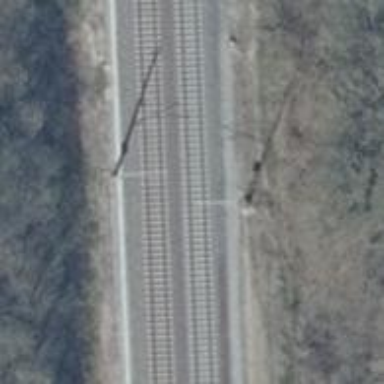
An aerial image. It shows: Milestone along the railway track with catenary mast.